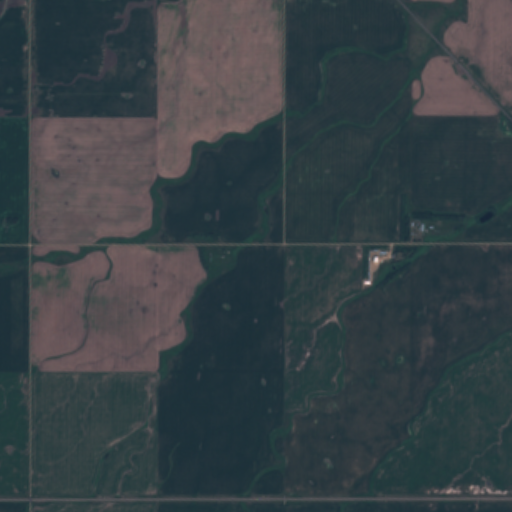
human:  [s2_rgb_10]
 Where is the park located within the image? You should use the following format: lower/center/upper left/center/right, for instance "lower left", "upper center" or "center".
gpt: The park is located in the center left of the image.
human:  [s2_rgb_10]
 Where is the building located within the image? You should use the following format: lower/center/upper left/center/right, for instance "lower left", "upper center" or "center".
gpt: The building is located in the center right of the image.
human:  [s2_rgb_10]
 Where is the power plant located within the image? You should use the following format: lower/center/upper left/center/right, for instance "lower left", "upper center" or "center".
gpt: There is no power plant in the image.